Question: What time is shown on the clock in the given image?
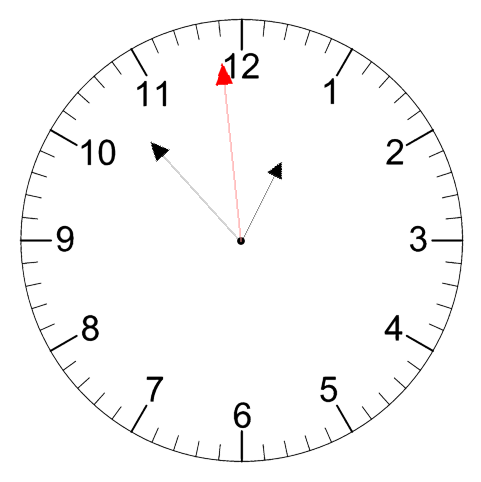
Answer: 12:52:59